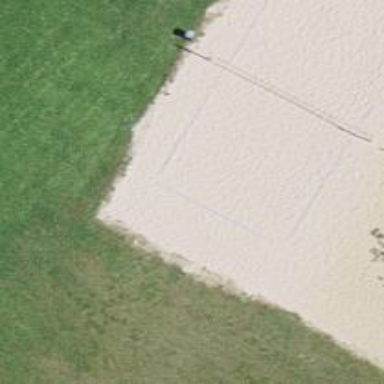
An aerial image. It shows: Pitch used for beach volleyball.